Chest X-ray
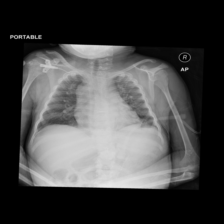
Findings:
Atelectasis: negative
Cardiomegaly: negative
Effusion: negative
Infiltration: negative
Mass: negative
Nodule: negative
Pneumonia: negative
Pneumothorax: negative
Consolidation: negative
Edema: negative
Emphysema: negative
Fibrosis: negative
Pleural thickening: negative
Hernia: negative